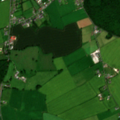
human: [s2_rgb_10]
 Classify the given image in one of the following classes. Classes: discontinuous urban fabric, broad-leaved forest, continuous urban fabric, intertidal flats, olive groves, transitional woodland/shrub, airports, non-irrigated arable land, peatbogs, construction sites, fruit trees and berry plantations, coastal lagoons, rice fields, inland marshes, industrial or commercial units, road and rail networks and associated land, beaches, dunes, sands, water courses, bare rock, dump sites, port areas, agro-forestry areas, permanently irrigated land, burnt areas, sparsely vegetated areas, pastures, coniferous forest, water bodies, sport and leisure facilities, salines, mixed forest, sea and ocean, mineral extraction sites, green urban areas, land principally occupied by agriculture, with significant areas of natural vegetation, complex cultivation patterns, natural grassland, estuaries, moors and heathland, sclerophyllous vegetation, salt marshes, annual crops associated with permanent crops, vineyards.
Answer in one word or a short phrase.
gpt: non-irrigated arable land, pastures, complex cultivation patterns, mixed forest